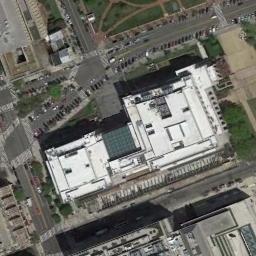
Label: commercial_area